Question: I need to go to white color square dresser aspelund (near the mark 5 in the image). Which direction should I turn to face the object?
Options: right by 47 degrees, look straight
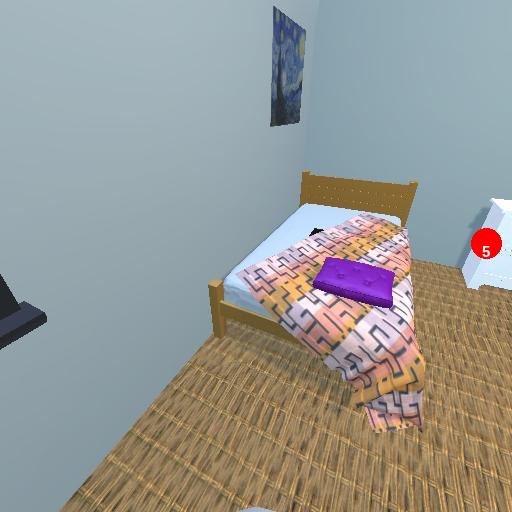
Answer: right by 47 degrees